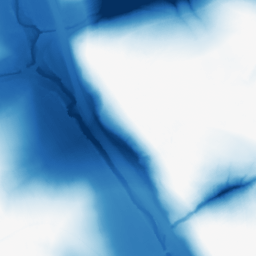
Category: morphological
Decomposition family: morphological
Decomposition parameters: operation: closing
size: 100
Upsampling method: regularized
Upsampling parameters: scale: 2
lambda_reg: 0.01
Upsampling scale: 2